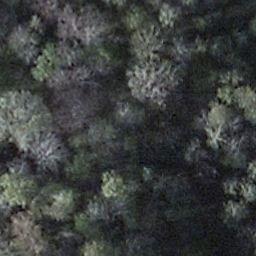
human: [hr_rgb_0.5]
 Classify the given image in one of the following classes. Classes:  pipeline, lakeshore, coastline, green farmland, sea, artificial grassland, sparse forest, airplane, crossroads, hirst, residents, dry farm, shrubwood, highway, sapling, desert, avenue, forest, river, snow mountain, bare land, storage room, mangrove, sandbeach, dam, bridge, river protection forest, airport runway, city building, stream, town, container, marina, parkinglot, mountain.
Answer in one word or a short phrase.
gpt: shrubwood